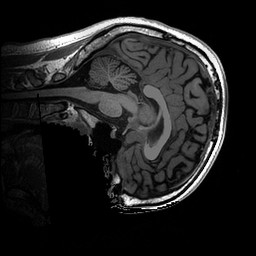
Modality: T1w
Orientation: sagittal
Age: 22
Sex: male